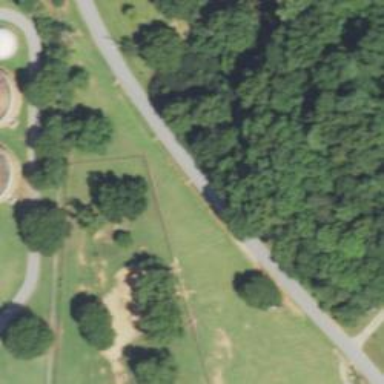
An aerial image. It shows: Fenced dog park area for leisure land.